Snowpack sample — Rabbit Ears Pass, Jackson County, Colorado, USA (12/17/25, 1:08 PM MST)
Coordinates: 40.387, -106.625
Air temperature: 34 °F
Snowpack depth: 46 cm
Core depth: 30 cm
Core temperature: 24.8 °F
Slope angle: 6°, slope face: 165°
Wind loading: medium
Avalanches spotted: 0
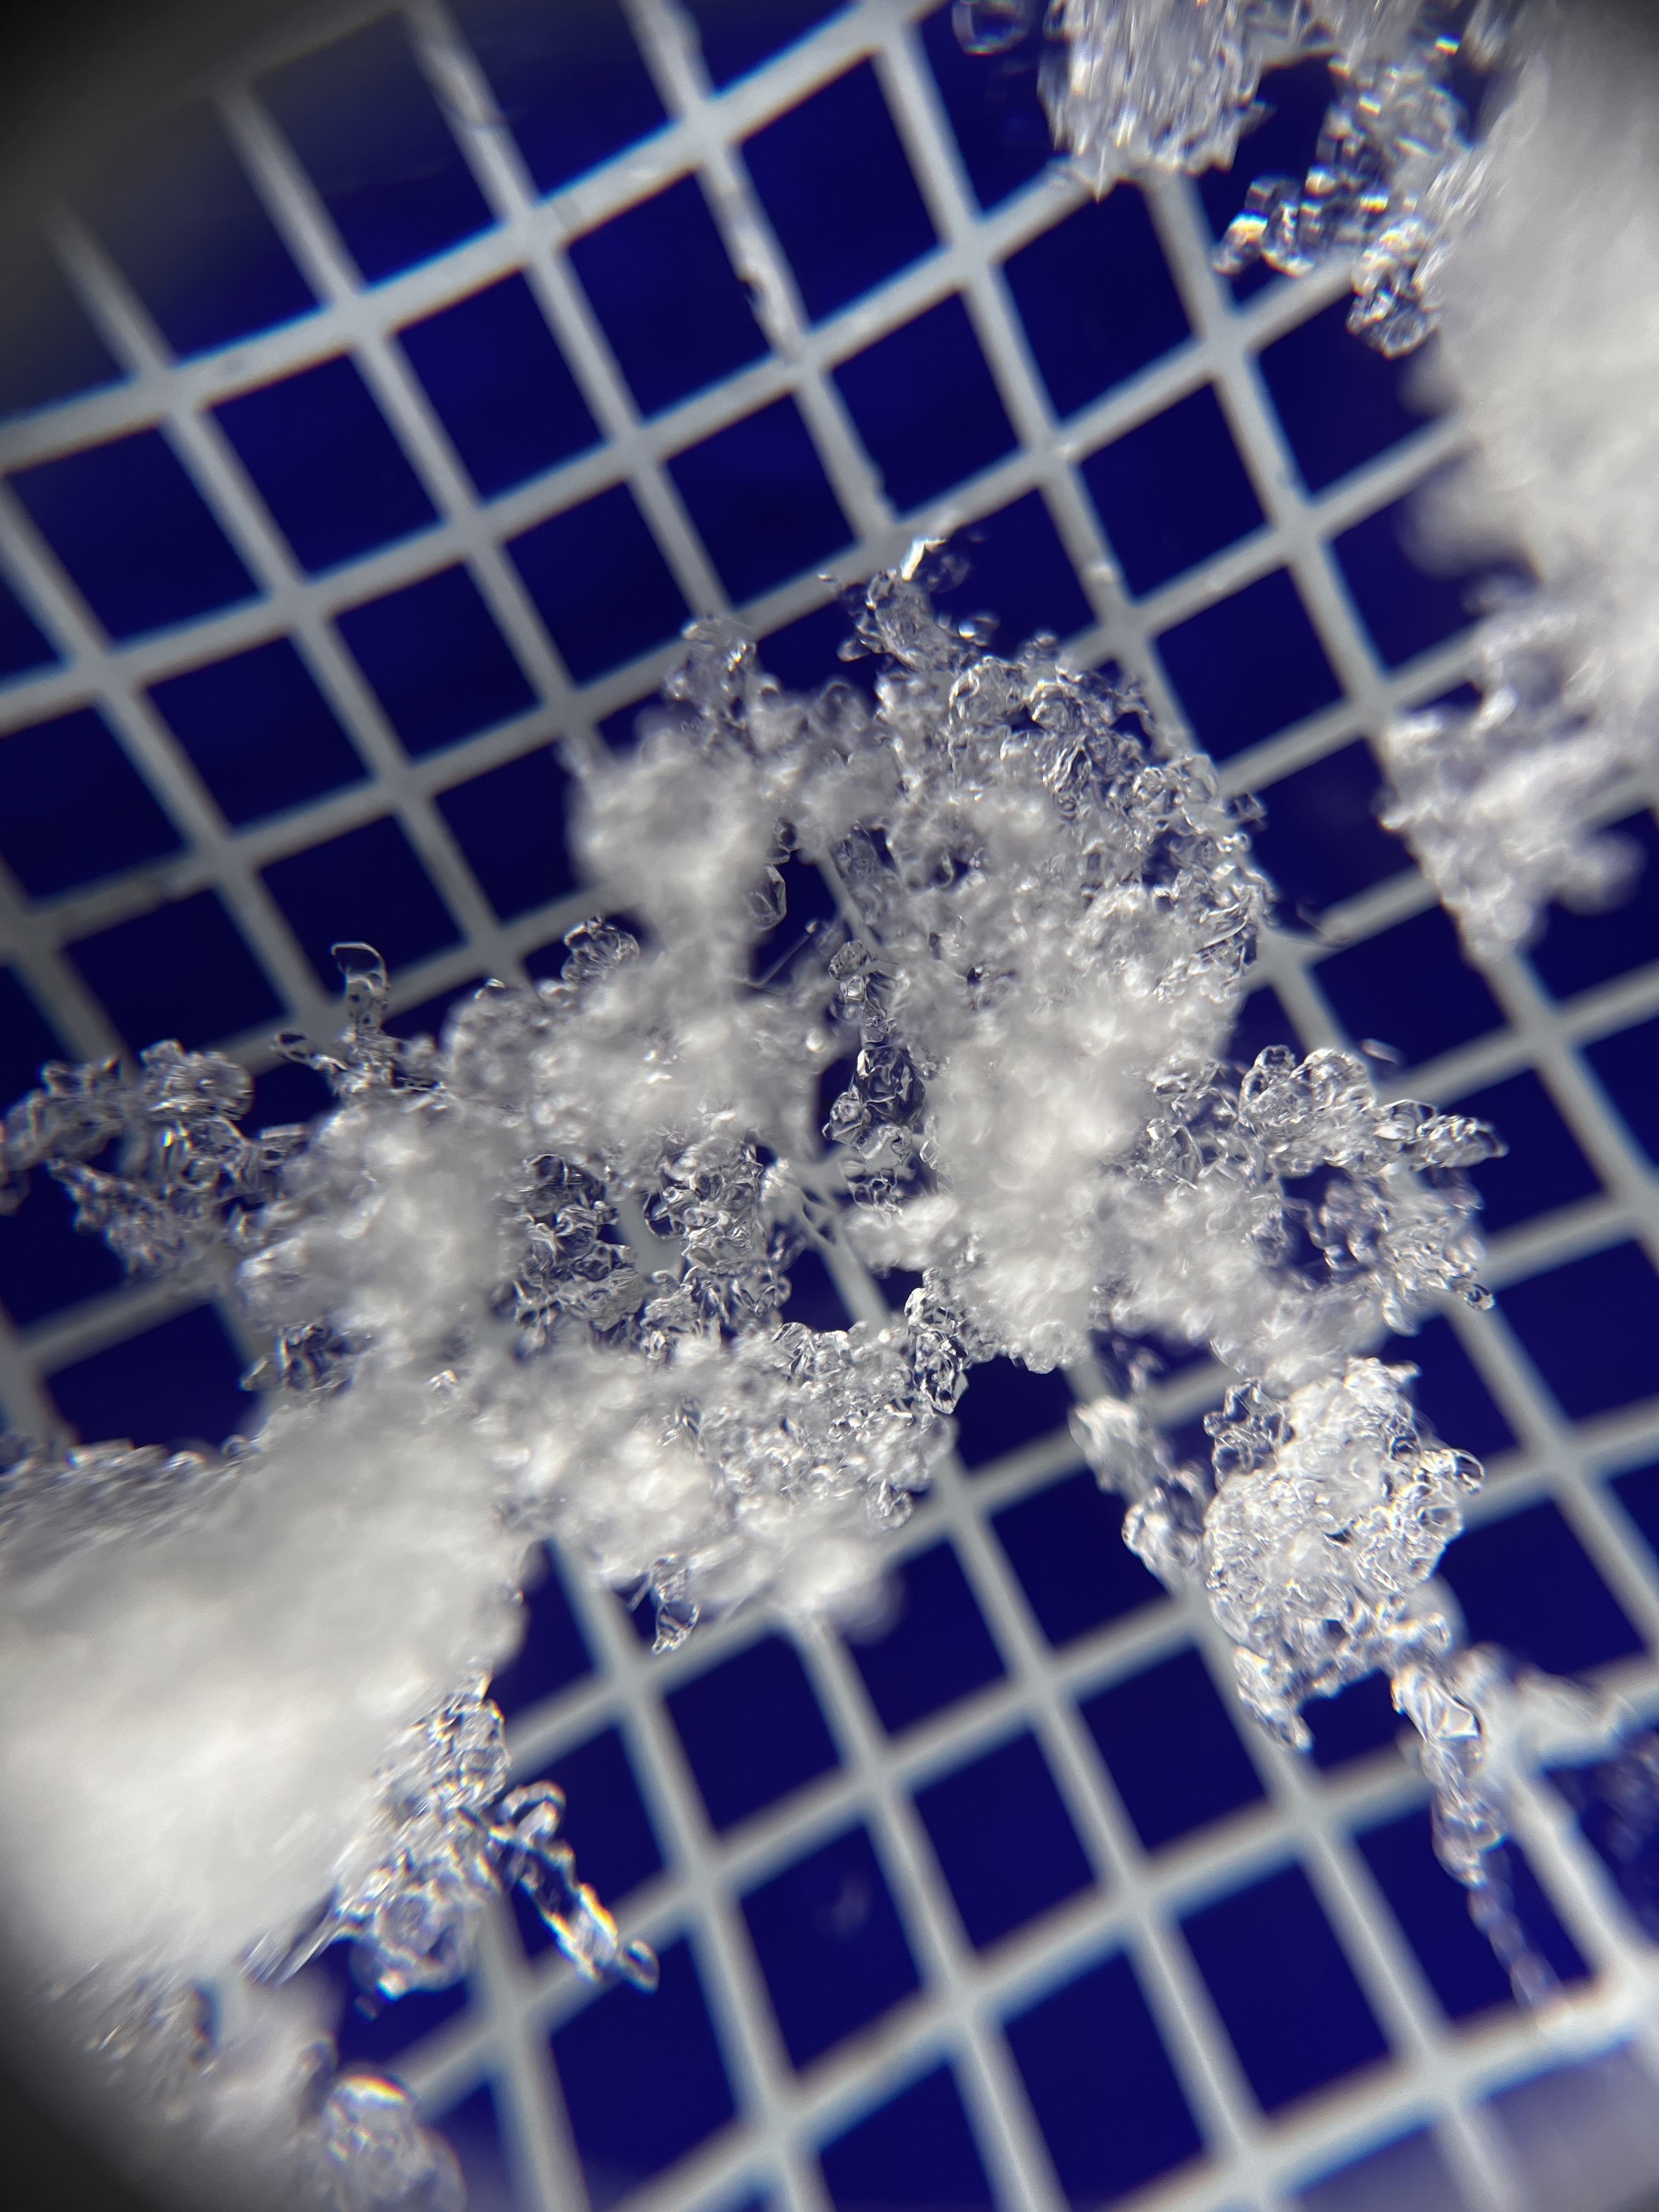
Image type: magnified_profile
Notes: No avalanches spotted nearby, although collected in a meadowy area with minimal risk on this face of the pass.